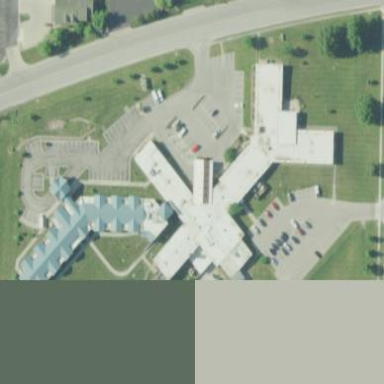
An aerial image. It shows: Healthcare facility identified as hospital.